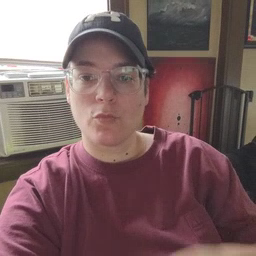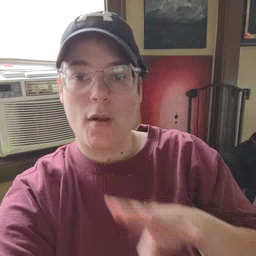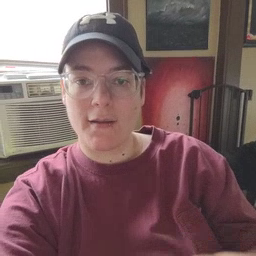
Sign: quiet